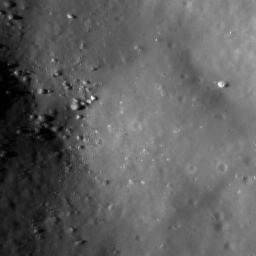
Host type: hard_negative
Lunar coordinates: latitude -2.204, longitude -168.253